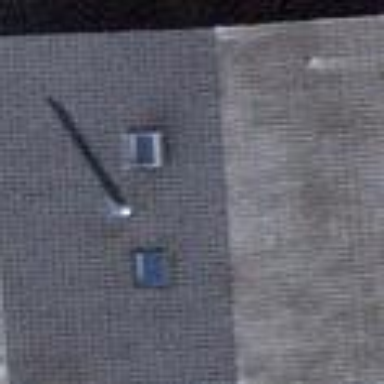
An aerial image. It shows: Building with tile roof.